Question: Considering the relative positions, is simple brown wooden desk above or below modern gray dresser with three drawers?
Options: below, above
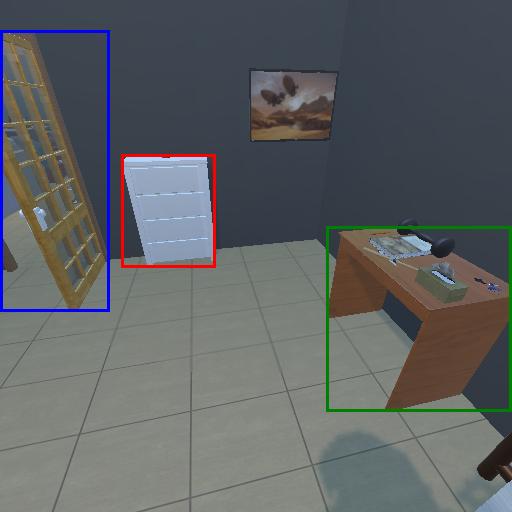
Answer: below